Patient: sex M, age 62
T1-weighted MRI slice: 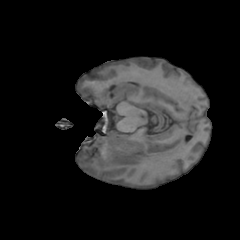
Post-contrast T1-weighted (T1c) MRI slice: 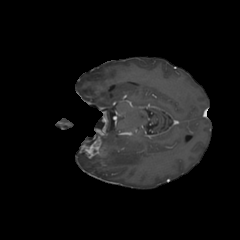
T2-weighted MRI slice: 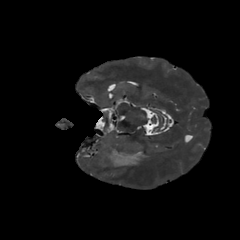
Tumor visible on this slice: yes
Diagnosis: Glioblastoma, IDH-wildtype
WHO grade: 4